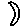
Label: moon